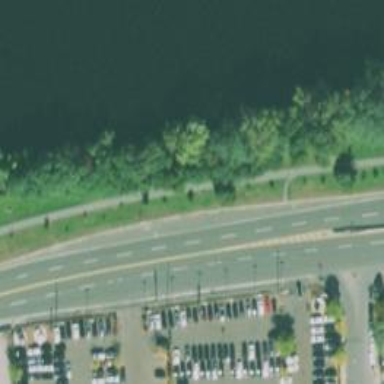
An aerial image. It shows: This image shows trunk highway that functions as expressway.